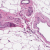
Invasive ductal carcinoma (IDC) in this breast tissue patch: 0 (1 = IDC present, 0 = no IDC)